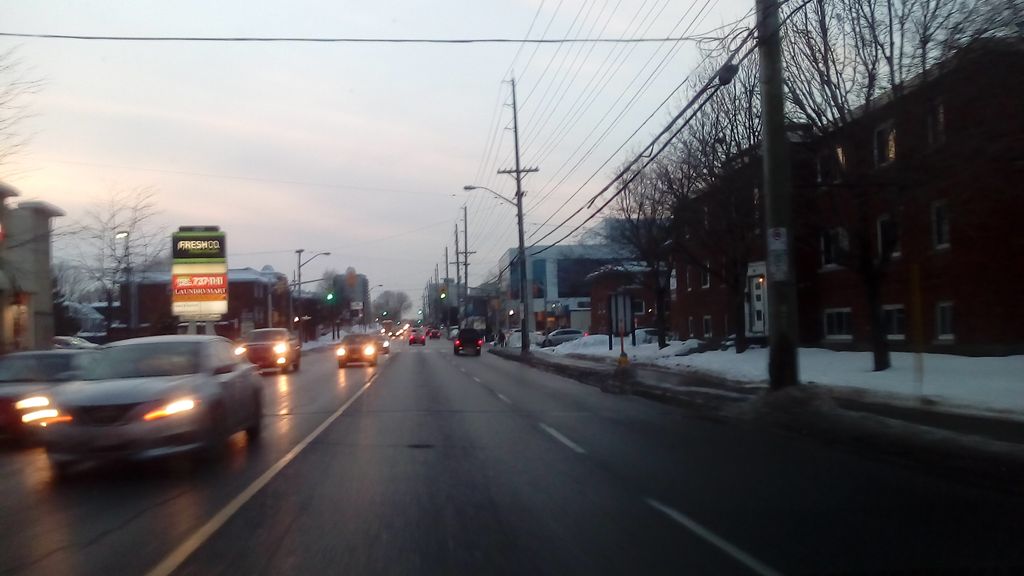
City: ottawa-gatineau